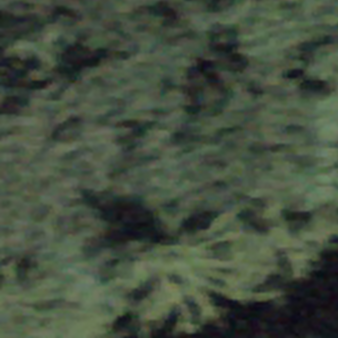
Label: other